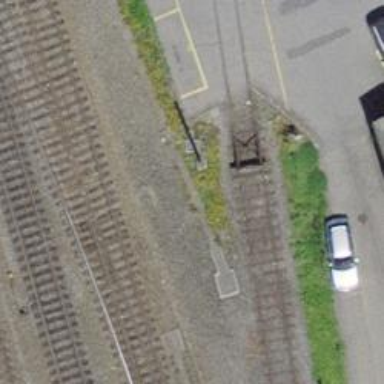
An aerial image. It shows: Railway buffer stop.